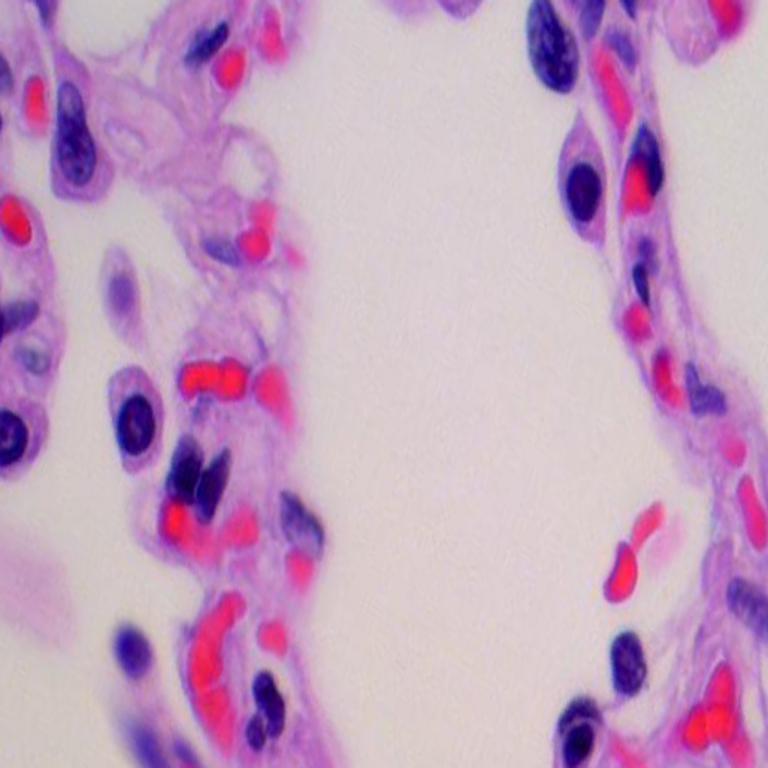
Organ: lung
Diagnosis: benign